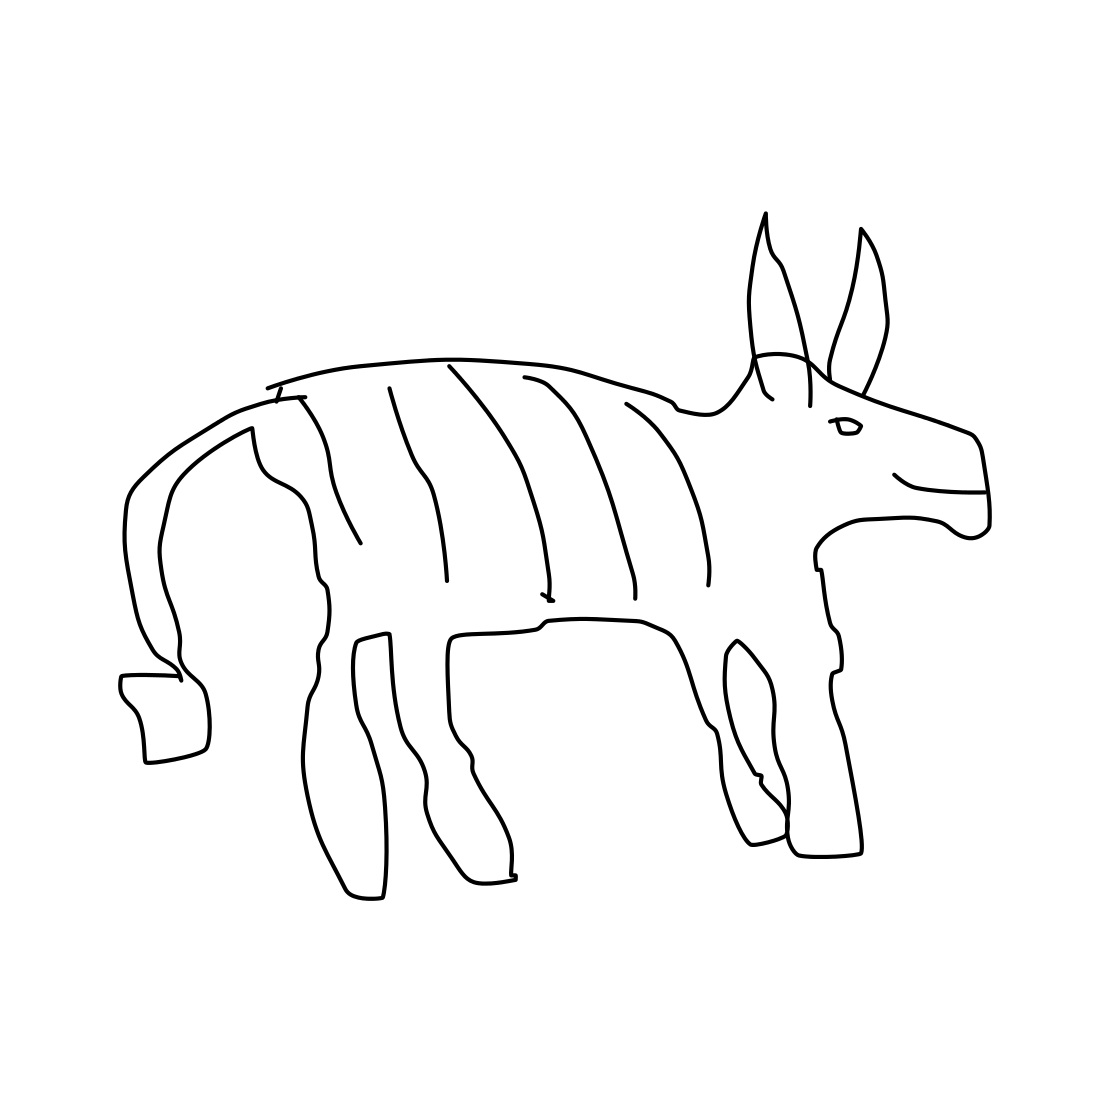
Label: zebra